Question: I am trying fit an exponential function and 5 Gaussians to my data. What I am aiming for is something along these lines: (where gDNA Fit is the exponential; 1-5Nuc Fit are the 5 Gaussians; Total fit is the sum of all the fits)

The way I approached it was fitting the exponential and then based on that introduce a cut-off that would allow me to fit the gaussians without taking into consideration the already fitted data. (I have already cut the data at 100 as this is where it dips down to 0)
The problem is I don't seems to be able to fit the exponential properly and the gaussians are off the scale:
'''
from scipy.optimize import curve_fit
from pylab import *
import matplotlib.pyplot
#Exponential
x = np.array([1.010000000000000000e+02,1.100000000000000000e+02,1.190000000000000000e+02,1.280000000000000000e+02,1.370000000000000000e+02,1.460000000000000000e+02,1.550000000000000000e+02,1.640000000000000000e+02,1.730000000000000000e+02,1.820000000000000000e+02,1.910000000000000000e+02,2.000000000000000000e+02,2.090000000000000000e+02,2.180000000000000000e+02,2.270000000000000000e+02,2.360000000000000000e+02,2.450000000000000000e+02,2.540000000000000000e+02,2.630000000000000000e+02,2.720000000000000000e+02,2.810000000000000000e+02,2.900000000000000000e+02,2.990000000000000000e+02,3.080000000000000000e+02,3.170000000000000000e+02,3.260000000000000000e+02,3.350000000000000000e+02,3.440000000000000000e+02,3.530000000000000000e+02,3.620000000000000000e+02,3.710000000000000000e+02,3.800000000000000000e+02,3.890000000000000000e+02,3.980000000000000000e+02,4.070000000000000000e+02,4.160000000000000000e+02,4.250000000000000000e+02,4.340000000000000000e+02,4.430000000000000000e+02,4.520000000000000000e+02,4.610000000000000000e+02,4.700000000000000000e+02,4.790000000000000000e+02,4.880000000000000000e+02,4.970000000000000000e+02,5.060000000000000000e+02,5.150000000000000000e+02,5.240000000000000000e+02,5.330000000000000000e+02,5.420000000000000000e+02,5.510000000000000000e+02,5.600000000000000000e+02,5.690000000000000000e+02,5.780000000000000000e+02,5.870000000000000000e+02,5.960000000000000000e+02,6.050000000000000000e+02,6.140000000000000000e+02,6.230000000000000000e+02,6.320000000000000000e+02,6.410000000000000000e+02,6.500000000000000000e+02,6.590000000000000000e+02,6.680000000000000000e+02,6.770000000000000000e+02,6.860000000000000000e+02,6.950000000000000000e+02,7.040000000000000000e+02,7.130000000000000000e+02,7.220000000000000000e+02,7.310000000000000000e+02,7.400000000000000000e+02,7.490000000000000000e+02,7.580000000000000000e+02,7.670000000000000000e+02,7.760000000000000000e+02,7.850000000000000000e+02,7.940000000000000000e+02,8.030000000000000000e+02,8.120000000000000000e+02,8.210000000000000000e+02,8.300000000000000000e+02,8.390000000000000000e+02,8.480000000000000000e+02,8.570000000000000000e+02,8.660000000000000000e+02,8.750000000000000000e+02,8.840000000000000000e+02,8.930000000000000000e+02,9.020000000000000000e+02,9.110000000000000000e+02,9.200000000000000000e+02,9.290000000000000000e+02,9.380000000000000000e+02,9.470000000000000000e+02,9.560000000000000000e+02,9.650000000000000000e+02,9.740000000000000000e+02,9.830000000000000000e+02,9.920000000000000000e+02])
y = np.array([3.579280000000000000e+05,3.172290000000000000e+05,1.759610000000000000e+05,1.352610000000000000e+05,1.069130000000000000e+05,9.721000000000000000e+04,9.908200000000000000e+04,1.168480000000000000e+05,1.266880000000000000e+05,1.264760000000000000e+05,1.279850000000000000e+05,1.198880000000000000e+05,1.117730000000000000e+05,1.005850000000000000e+05,9.038500000000000000e+04,7.532400000000000000e+04,6.235500000000000000e+04,5.249600000000000000e+04,4.445600000000000000e+04,3.808000000000000000e+04,3.612100000000000000e+04,3.460600000000000000e+04,3.209700000000000000e+04,3.008200000000000000e+04,3.090700000000000000e+04,3.208600000000000000e+04,2.949700000000000000e+04,3.111600000000000000e+04,3.125700000000000000e+04,3.152700000000000000e+04,3.198700000000000000e+04,3.373800000000000000e+04,3.171200000000000000e+04,3.124900000000000000e+04,3.109700000000000000e+04,3.002200000000000000e+04,2.720100000000000000e+04,2.413600000000000000e+04,1.873100000000000000e+04,1.768900000000000000e+04,1.510600000000000000e+04,1.358800000000000000e+04,1.354400000000000000e+04,1.198900000000000000e+04,1.182800000000000000e+04,6.926000000000000000e+03,1.230000000000000000e+04,3.734000000000000000e+03,6.631000000000000000e+03,7.085000000000000000e+03,7.151000000000000000e+03,7.195000000000000000e+03,7.265000000000000000e+03,6.966000000000000000e+03,6.823000000000000000e+03,6.357000000000000000e+03,5.977000000000000000e+03,5.464000000000000000e+03,4.941000000000000000e+03,4.543000000000000000e+03,3.992000000000000000e+03,3.593000000000000000e+03,3.156000000000000000e+03,2.955000000000000000e+03,2.740000000000000000e+03,2.701000000000000000e+03,2.528000000000000000e+03,2.481000000000000000e+03,2.527000000000000000e+03,2.476000000000000000e+03,2.456000000000000000e+03,2.461000000000000000e+03,2.420000000000000000e+03,2.346000000000000000e+03,2.326000000000000000e+03,2.278000000000000000e+03,2.108000000000000000e+03,1.893000000000000000e+03,1.771000000000000000e+03,1.654000000000000000e+03,1.547000000000000000e+03,1.389000000000000000e+03,1.325000000000000000e+03,1.130000000000000000e+03,1.057000000000000000e+03,9.460000000000000000e+02,9.790000000000000000e+02,8.990000000000000000e+02,8.460000000000000000e+02,8.360000000000000000e+02,8.040000000000000000e+02,8.330000000000000000e+02,7.690000000000000000e+02,7.020000000000000000e+02,7.360000000000000000e+02,6.390000000000000000e+02,6.690000000000000000e+02,6.770000000000000000e+02,6.100000000000000000e+02,5.700000000000000000e+02])
def func(x, a, c, d):
return a*np.exp(-c*x)+d
#print np.exp(-x)
popt, pcov = curve_fit(func, x, y, p0=(1, 0.01, 1))
yy = func(x, *popt)
matplotlib.pyplot.plot(x, y, 'ko')
matplotlib.pyplot.plot(x, yy)
#gaussian
from sklearn import mixture
import scipy
gmm = mixture.GMM(n_components=5, covariance_type='full')
gmm.fit(y)
pdfs = [p * scipy.stats.norm.pdf(x, mu, sd) for mu, sd, p in zip(gmm.means_, (gmm.covars_)**2, gmm.weights_)]
density = np.sum(np.array(pdfs), axis=0)
#print density
matplotlib.pyplot.plot(x, density)
show()
'''
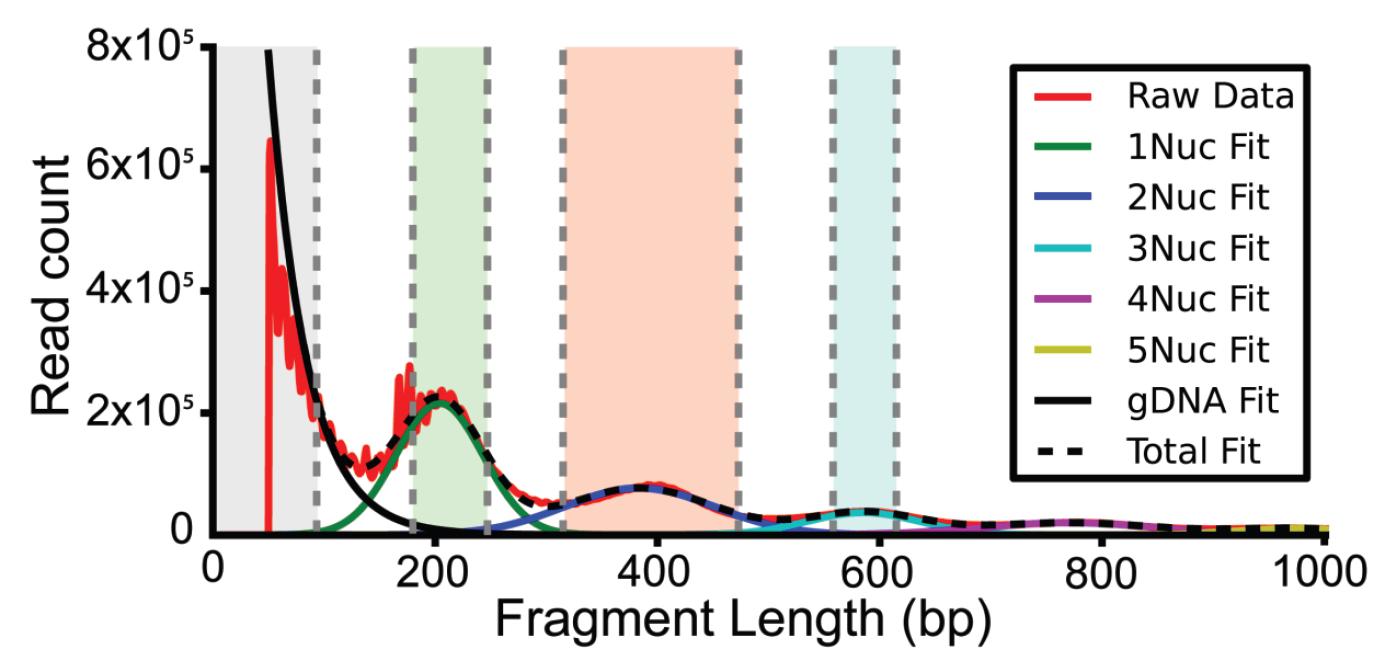
Answer: If you do not mind to use least squares as opposed to maximum likelyhood I would suggest to fit the whole model at once, including the exponential with e.g. scipy curve_fit. You will never get a good fit to the exponential if you ignore the existance of the gaussian peaks. I recommend to use peak-o-mat (<URL> which is an interactive curve fitting software written in python. Within seconds you can get a result like this: